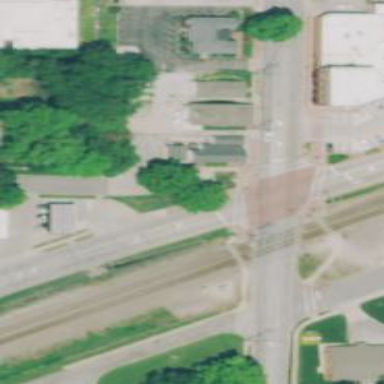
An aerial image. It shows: Pedestrian crossing with zebra markings on footway.